Field crop: tomato
Growth stage: 1
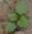
Species: solanum